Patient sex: M
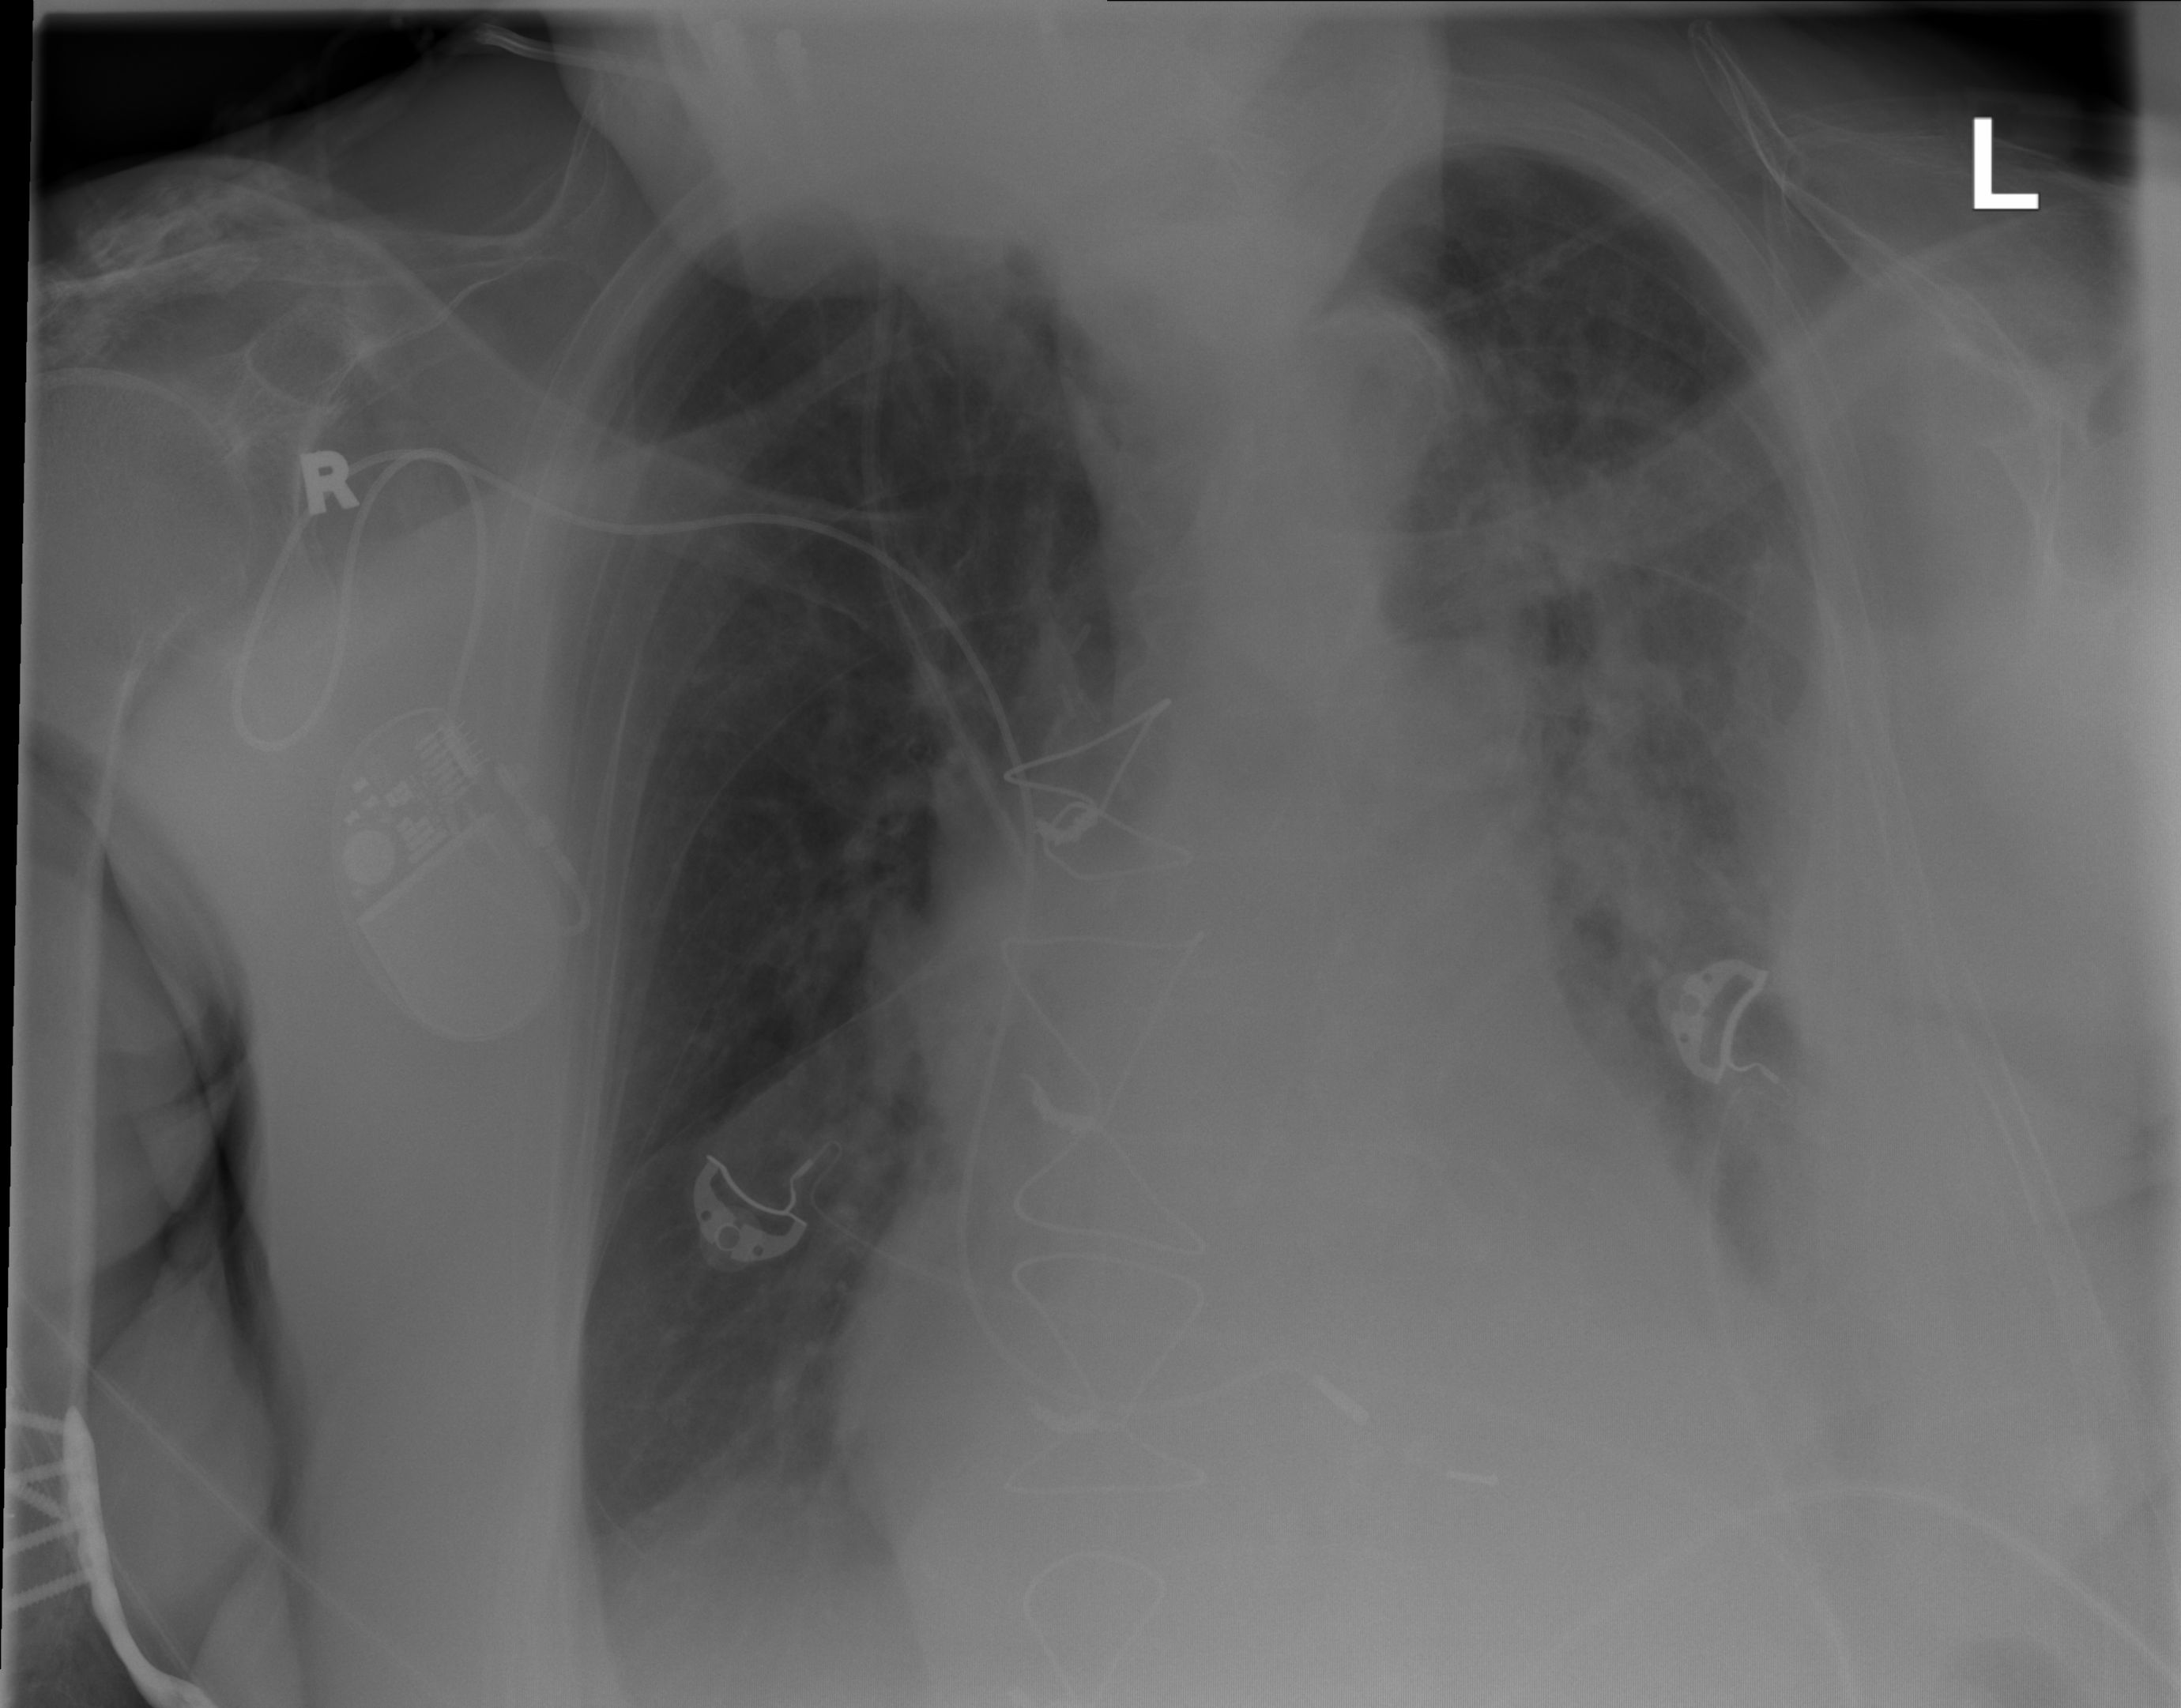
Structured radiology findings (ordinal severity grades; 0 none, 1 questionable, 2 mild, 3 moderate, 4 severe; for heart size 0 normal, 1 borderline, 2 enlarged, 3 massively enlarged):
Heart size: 2
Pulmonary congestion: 2
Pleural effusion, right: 2
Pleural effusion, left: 3
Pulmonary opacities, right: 0
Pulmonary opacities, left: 3
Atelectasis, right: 0
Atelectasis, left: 2